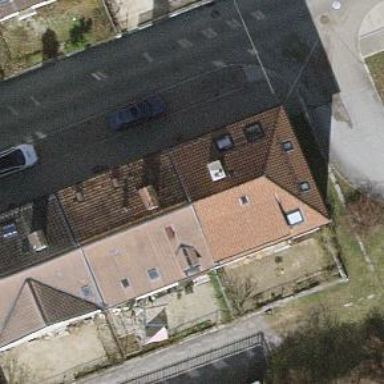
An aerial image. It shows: Apartment building with side-hipped roof.